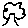
Label: tree